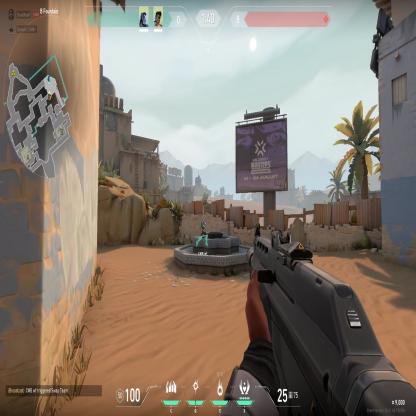
Label: teammate